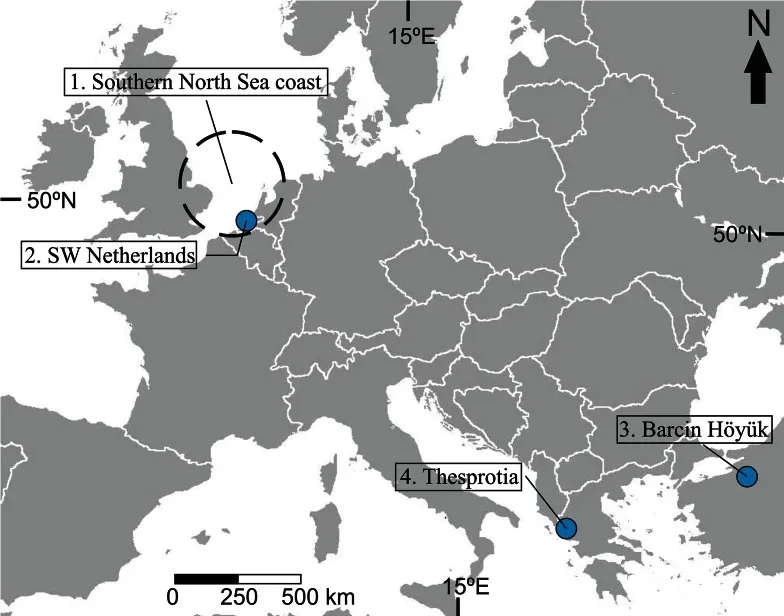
Map of Europe with locations of four geoarchaeological and landscape archaeological case studies presented in this paper.
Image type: pathology (giemsa)